Question: I have one grid view in one activity.I have set Adapter using array-list.
Gridview is displaying the list of the items stored in the database.Let say it is some products.
When i click on any product in the grid-view it will navigate me to product detail screen.
From product detail screen i can delete product.If i delete product and press back button it will navigate me to product list screen.
Product list screen will come without deleted item.
Product list screen is coming with deleted item. When touch this item it will do nothing.

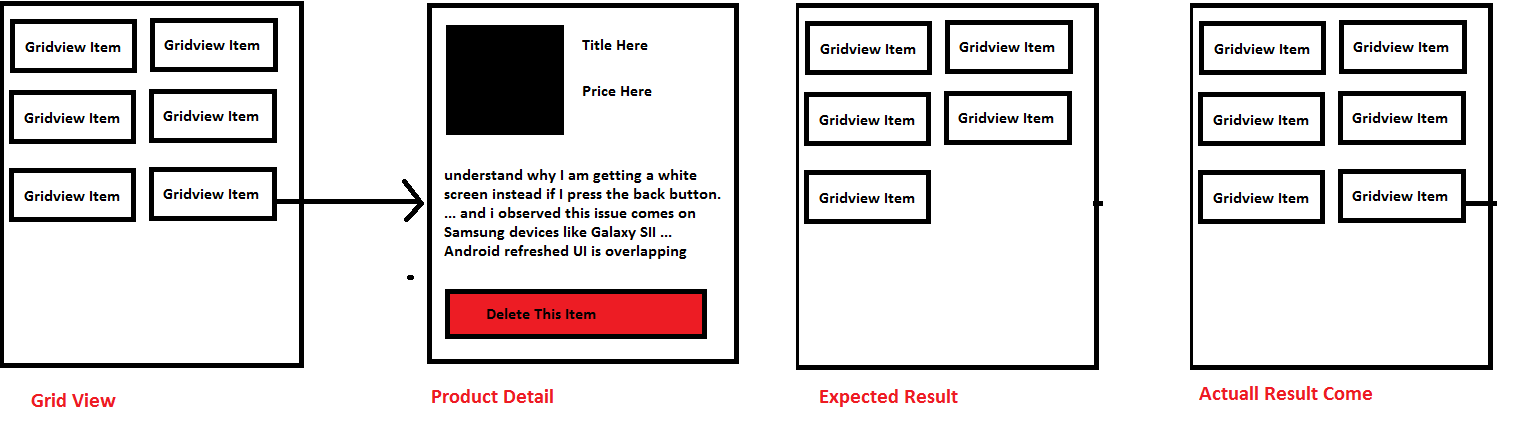
Answer: You have get gridview items from db in OnResume method of activity. And when u delete any item and then back press, it will call OnResume method of previous activity where u get new list, and call notifyDataSetChanged() on the grid, in order to recreate the view